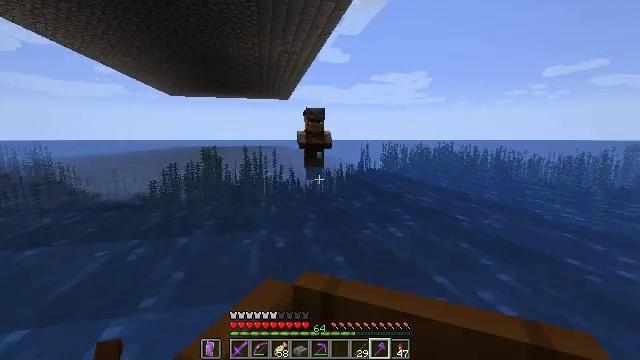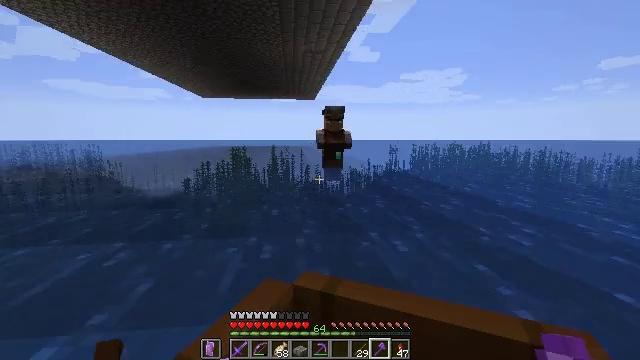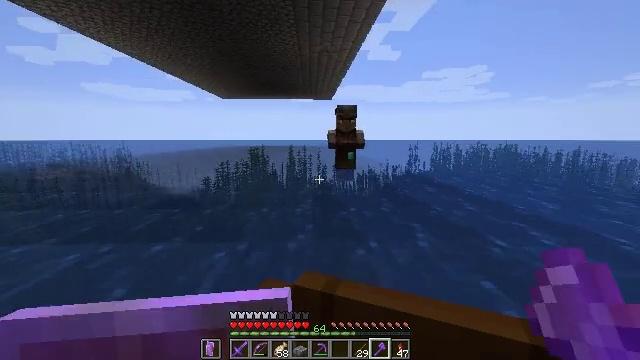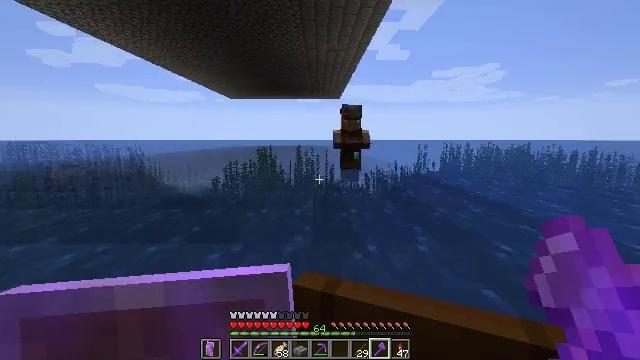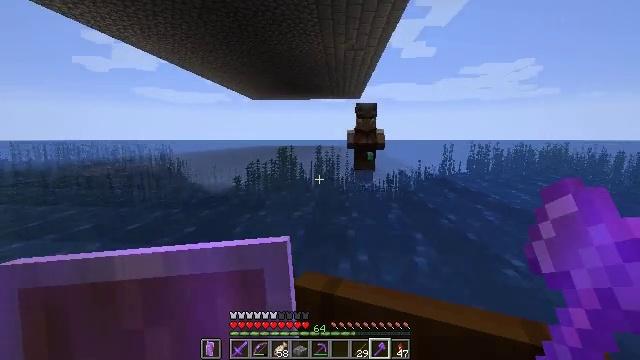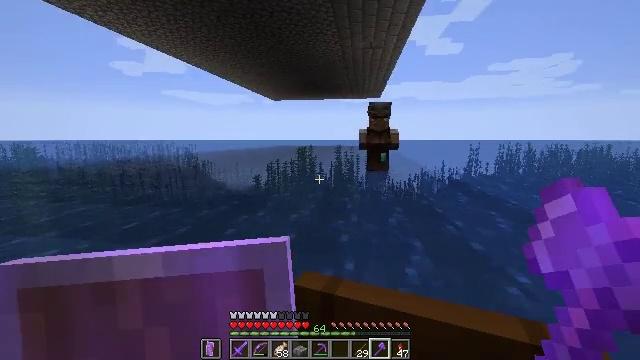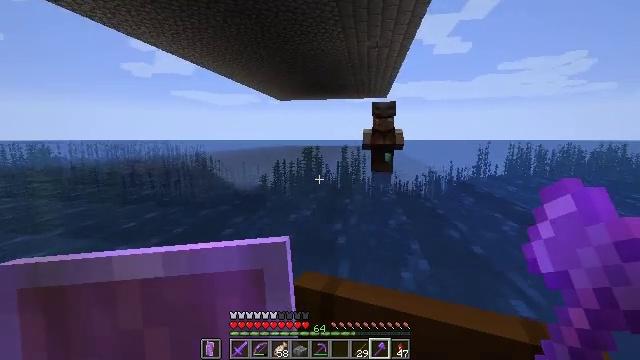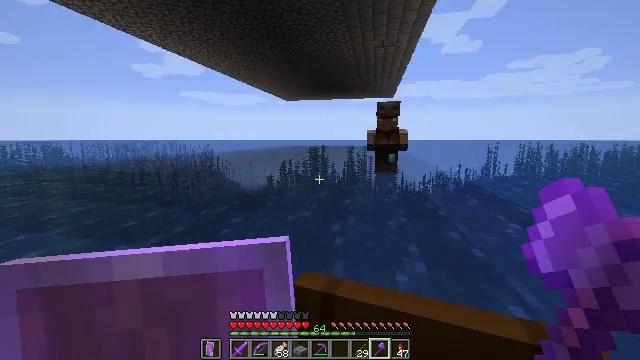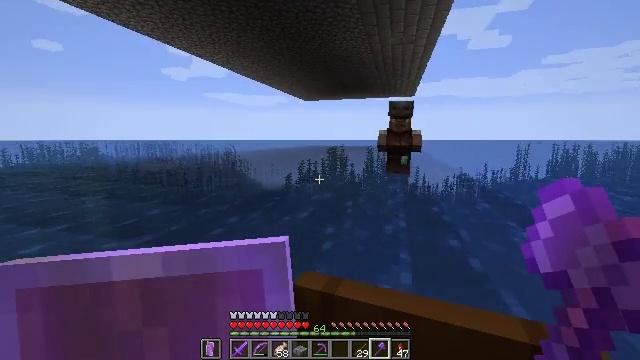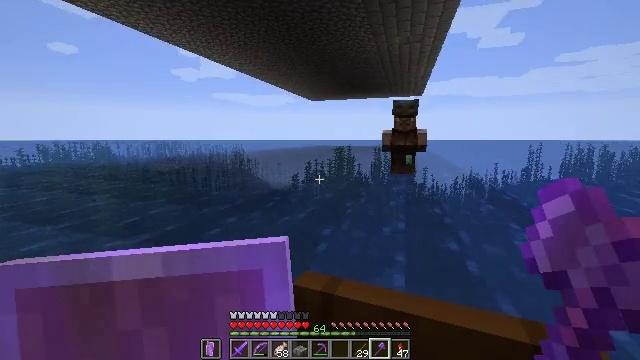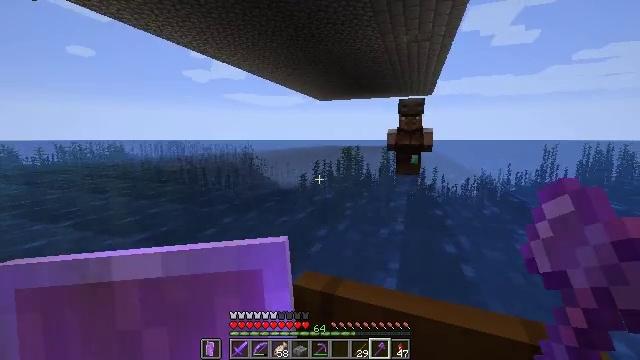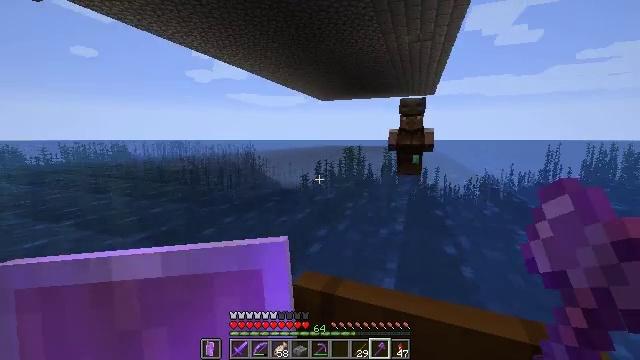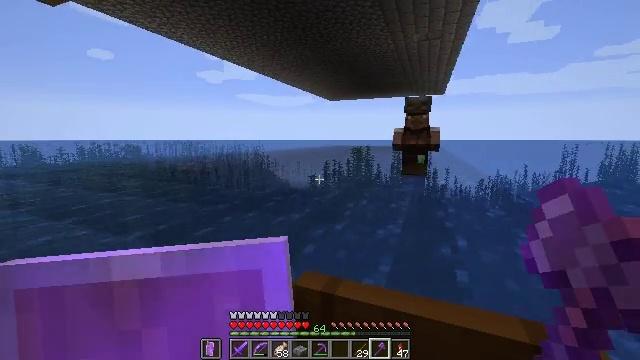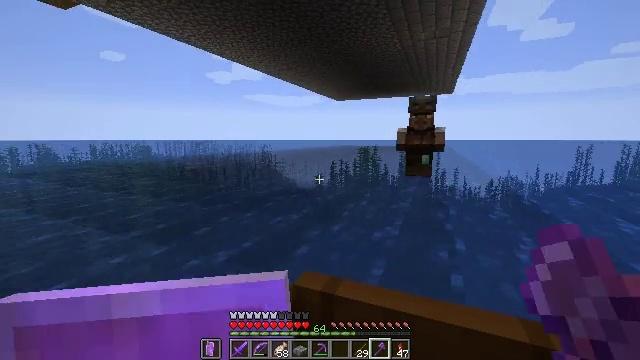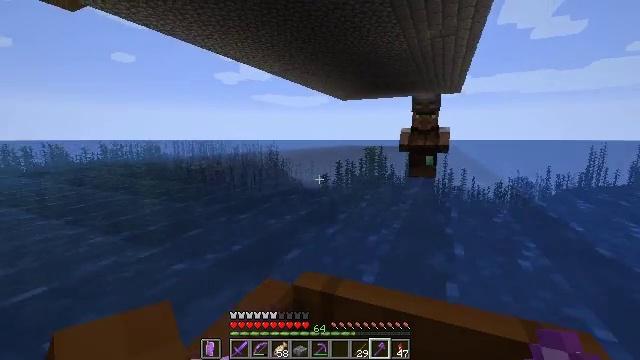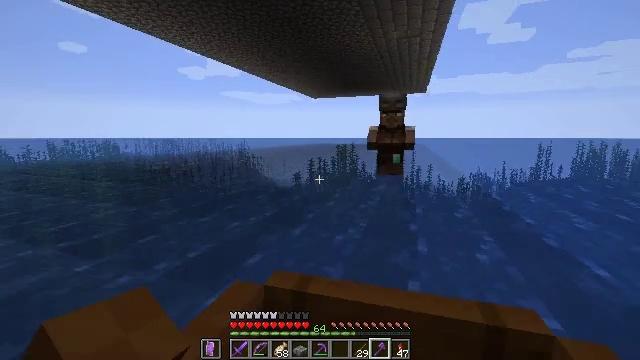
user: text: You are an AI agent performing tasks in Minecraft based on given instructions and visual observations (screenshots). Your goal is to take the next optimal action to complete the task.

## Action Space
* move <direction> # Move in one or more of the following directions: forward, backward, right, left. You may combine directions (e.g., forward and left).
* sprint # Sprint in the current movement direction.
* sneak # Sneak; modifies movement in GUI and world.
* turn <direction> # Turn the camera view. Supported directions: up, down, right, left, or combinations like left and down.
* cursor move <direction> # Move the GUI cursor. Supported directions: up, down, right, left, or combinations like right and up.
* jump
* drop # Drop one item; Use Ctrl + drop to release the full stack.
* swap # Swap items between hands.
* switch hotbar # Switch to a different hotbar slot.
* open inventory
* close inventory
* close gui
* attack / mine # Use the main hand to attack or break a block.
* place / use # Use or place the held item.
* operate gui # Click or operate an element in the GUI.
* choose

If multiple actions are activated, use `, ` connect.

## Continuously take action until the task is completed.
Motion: motion action
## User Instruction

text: Gather the blast furnace into your inventory.
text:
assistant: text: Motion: no_op
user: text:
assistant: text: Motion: no_op
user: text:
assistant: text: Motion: no_op
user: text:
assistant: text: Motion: no_op
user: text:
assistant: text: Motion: no_op
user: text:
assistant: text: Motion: no_op
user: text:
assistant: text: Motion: no_op
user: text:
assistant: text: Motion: no_op
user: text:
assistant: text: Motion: no_op
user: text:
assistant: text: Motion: no_op
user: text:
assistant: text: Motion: no_op
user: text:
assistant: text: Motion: move forward
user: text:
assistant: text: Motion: move forward
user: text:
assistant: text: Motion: move forward
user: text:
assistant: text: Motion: move forward, turn right
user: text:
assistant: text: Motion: move forward, turn right
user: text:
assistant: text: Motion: move forward
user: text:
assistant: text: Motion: move forward
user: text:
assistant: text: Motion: move forward and move left
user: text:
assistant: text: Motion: move forward and move left
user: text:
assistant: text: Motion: move left
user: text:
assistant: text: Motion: move left
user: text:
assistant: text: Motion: move left
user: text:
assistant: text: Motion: move left
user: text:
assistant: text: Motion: move left
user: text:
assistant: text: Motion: no_op
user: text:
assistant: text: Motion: turn right
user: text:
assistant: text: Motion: turn right
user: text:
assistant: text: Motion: no_op
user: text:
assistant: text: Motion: no_op